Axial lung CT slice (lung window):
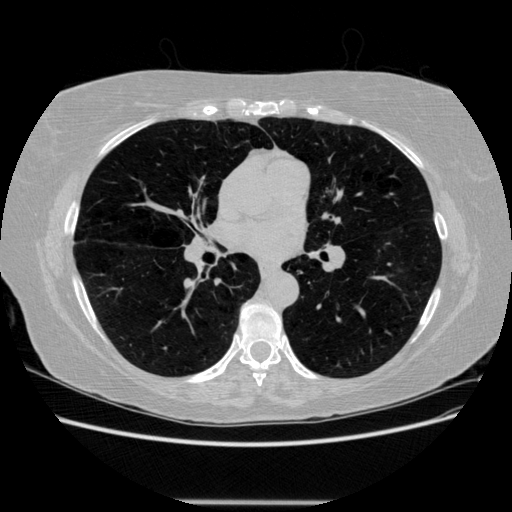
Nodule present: no